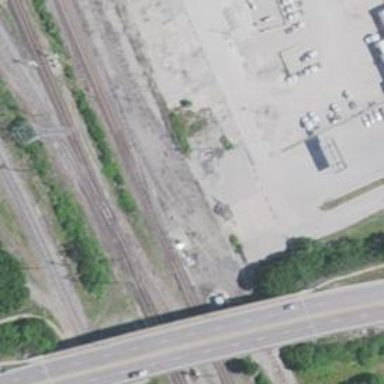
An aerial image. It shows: Junction on the railway.